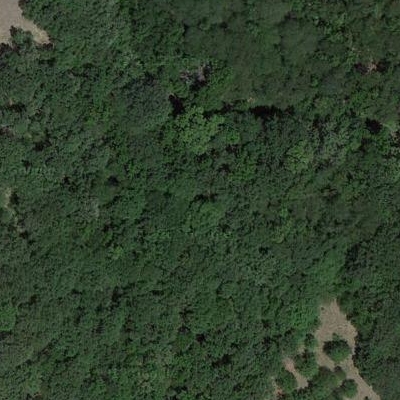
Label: Forest